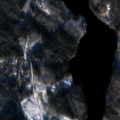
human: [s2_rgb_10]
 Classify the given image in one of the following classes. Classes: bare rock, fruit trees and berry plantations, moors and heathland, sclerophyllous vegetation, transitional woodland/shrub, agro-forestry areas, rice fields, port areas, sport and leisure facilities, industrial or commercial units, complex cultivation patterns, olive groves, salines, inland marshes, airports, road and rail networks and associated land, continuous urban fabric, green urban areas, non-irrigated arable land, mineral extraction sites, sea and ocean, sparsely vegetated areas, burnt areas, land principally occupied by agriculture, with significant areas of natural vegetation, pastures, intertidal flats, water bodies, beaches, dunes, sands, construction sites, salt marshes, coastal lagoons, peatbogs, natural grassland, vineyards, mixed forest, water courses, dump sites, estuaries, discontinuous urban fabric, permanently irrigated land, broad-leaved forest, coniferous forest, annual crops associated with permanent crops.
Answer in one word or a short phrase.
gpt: coniferous forest, mixed forest, transitional woodland/shrub, water bodies